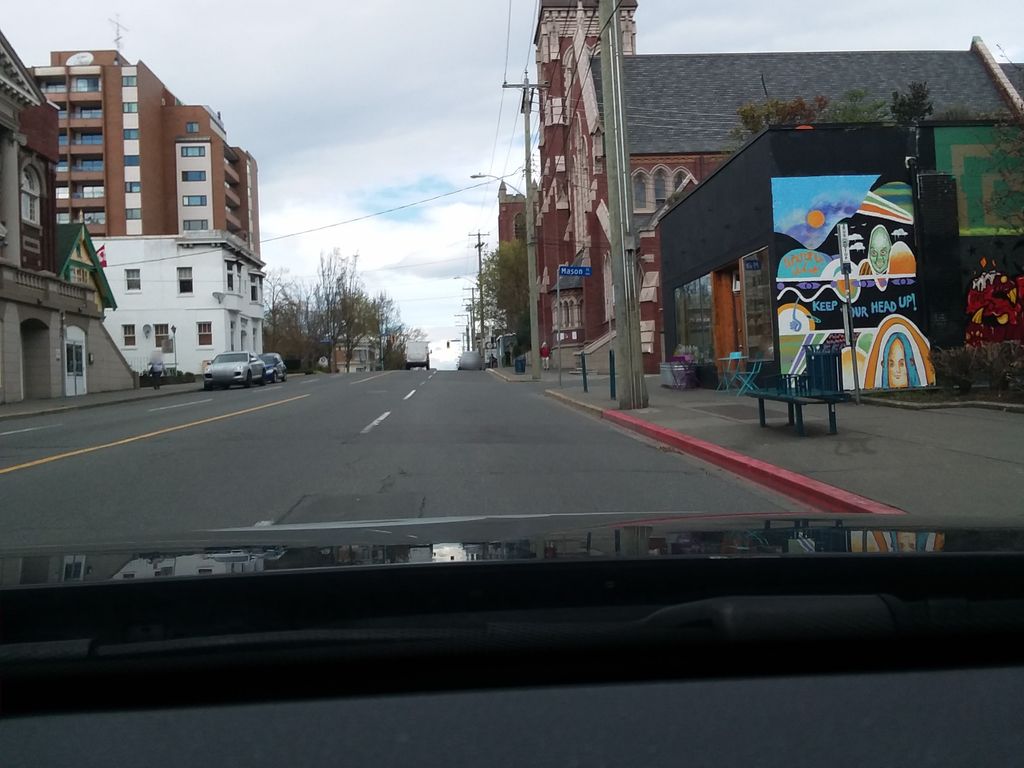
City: victoria